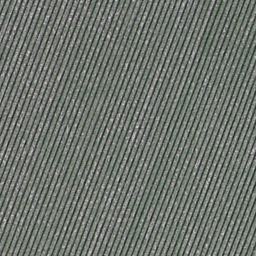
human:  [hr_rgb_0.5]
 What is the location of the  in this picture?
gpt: i cannot see it

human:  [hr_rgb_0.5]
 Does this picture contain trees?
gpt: no